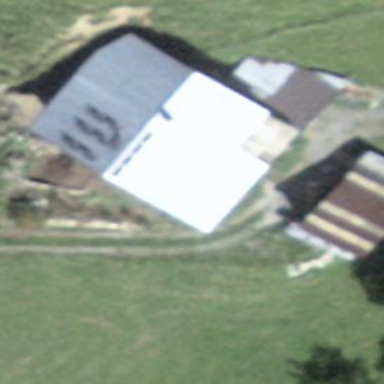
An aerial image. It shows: Farm building.